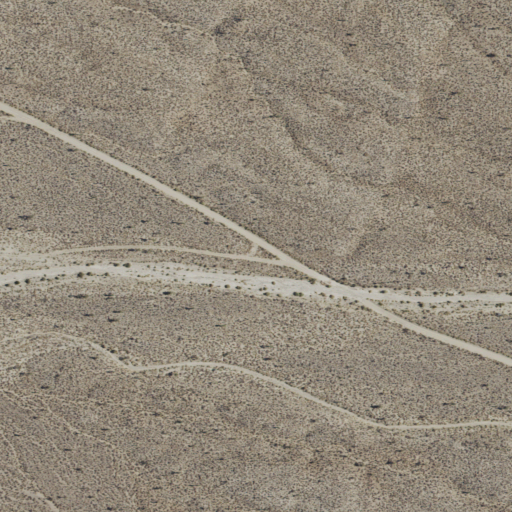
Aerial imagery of valley in California named Sylvania Canyon containing shrub and grassland